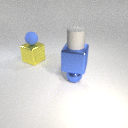
large blue metal cube below small gray rubber cylinder